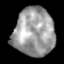
Tissue: lung
Cell type: Epithelial cells
Senescence score: 0.15
Nuclear area (px): 1921
Mean DAPI intensity: 157.839